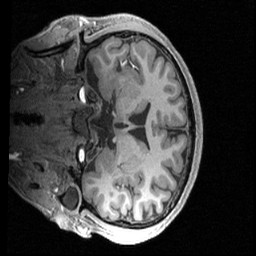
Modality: T1w
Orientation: coronal
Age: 22
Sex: male
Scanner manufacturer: siemens
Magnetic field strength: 3 T
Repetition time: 2.4 s
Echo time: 0.00224 s